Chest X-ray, PA view. Patient: 40 years old, sex M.
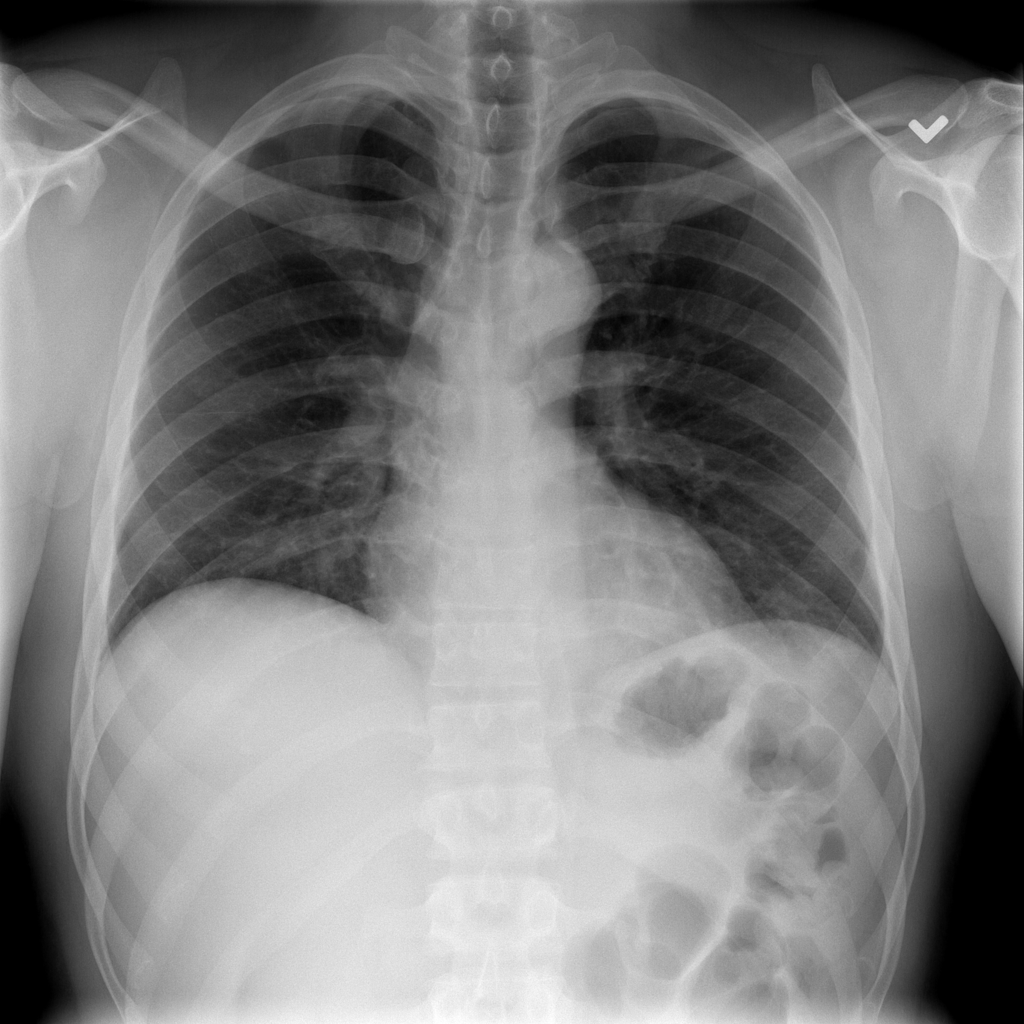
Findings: No Finding